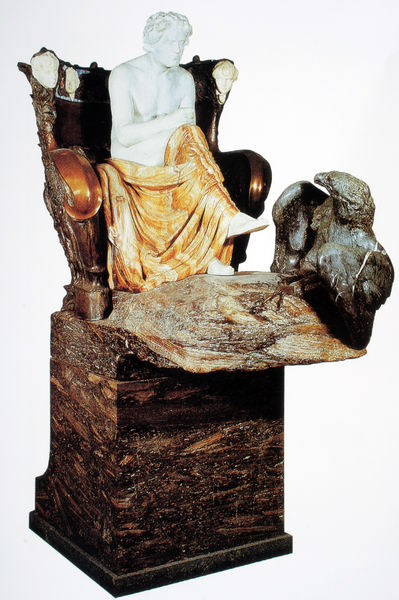
Titel: Beethoven
Künstler: Max Klinger
Standort: Leipzig
Institution: Museum der Bildenden Künste
Schlagwörter: adler, akt, dunkel, flügel, fuß, gott, kopf, mann, nackt, umhang, vogel, weiß, gelb, sitzen, braun, brust, bunt, grau, haar, hell, hintergrund, holz, köpfe, marmor, orange, schwarz, stuhl, tier, tuch, gespräch, arm, falten, federn, gesicht, mensch, sockel, stein, portrait, porträt, figur, gewand, gold, haare, sessel, sitzend, decke, klassizismus, musik, schultern, skulptur, statue, beine, fell, farbig, armlehne, lehne, schnabel, sitz, italien, modern, füsse, figuren, lehnen, chair, king, könig, thron, throne, white, black, face, gray, hair, jugendstil, mixed media, nose, robe, seated, sit, sitting, sleeve, yellow, büste, dekor, blanket, sheet, metall, brown, bronze, faltenwurf, klinger, max klinger, plastik, podest, hoch, foto, fotografie, truhe, antike, denkmal, torso, künstler, beethoven, denker, trohn, kunst, statuette, ritter, rom, römer, wood, armlehnen, silver, antik, zeus, angel, greek, man, mythology, naked, nude, roman, stone, wurst, griechisch, head, drapes, eyes, metal, stand, jupiter, gips, bust, look, chin, mouth, bird, eagle, falcon, myth, curls, faces, leipzig, fin de siecle, photo, sculpture, wings, installation, ludwig, ludwig van beethoven, van beethoven, drape, marble, monument, klassizistisch, marmorierung, city, emperor, human, arms, draped, pose, figut, skultpur, naturstein, polychrom, legs, armstumpf, onyx, god, towel, figure, stare, contemporary, tom, beak, carving, clothing, ganymed, classicizing, pedestal, wing, angle, thorvaldsen, heads, base, leber, cube, unfinished, sculture, natural, incomplete, gems, block, strange, hed, warm, think, odin, demon, carved, hawk, pedastal, stature, regal, 3d, tin, soapbox, sat, granite, podium, talons, arm chair, leags, hank, sear, sitting down, bird of prey, warmth, chear, found art, artificial, juxtaposition, naked torso, nude torso, marble statue, scukpture, cjaor, denkender mensch auf einem stuhl